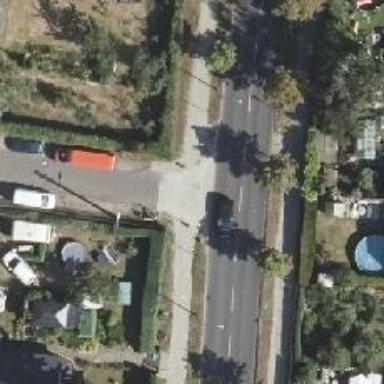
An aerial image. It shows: Unmarked crossing on the road.